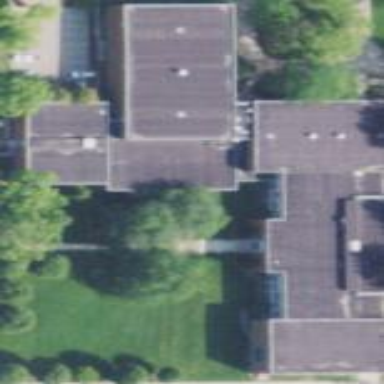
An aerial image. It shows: University building.